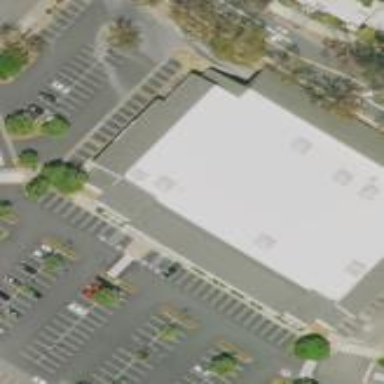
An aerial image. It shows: Retail building.